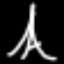
Label: The Eiffel Tower